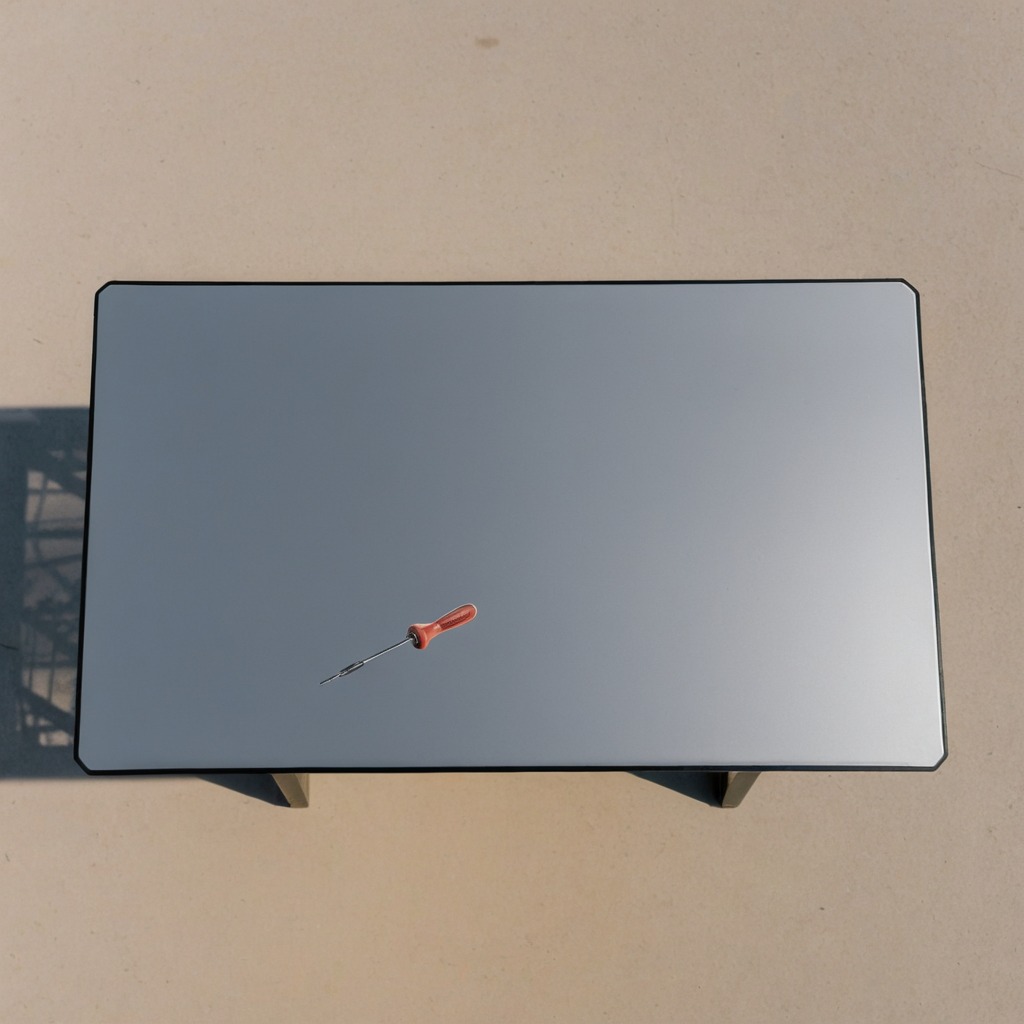
A screwdriver is lying on the table.